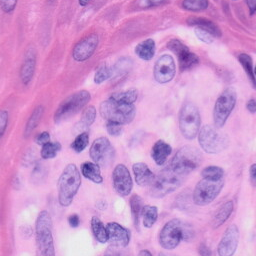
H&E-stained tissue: Skin